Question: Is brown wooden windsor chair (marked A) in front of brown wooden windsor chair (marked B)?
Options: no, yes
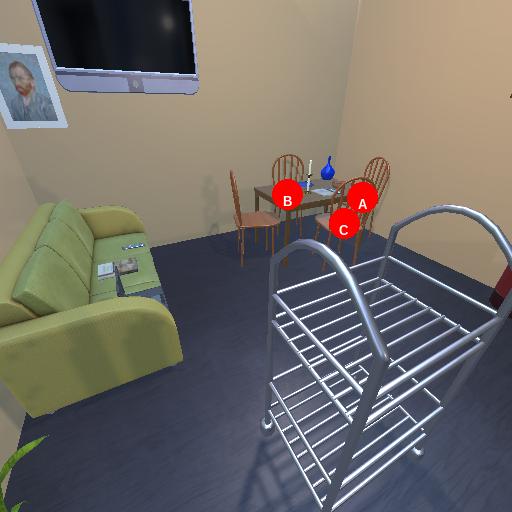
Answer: no